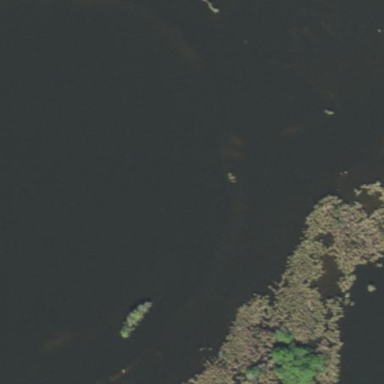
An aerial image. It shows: Serene pond surrounded by nature.